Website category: university
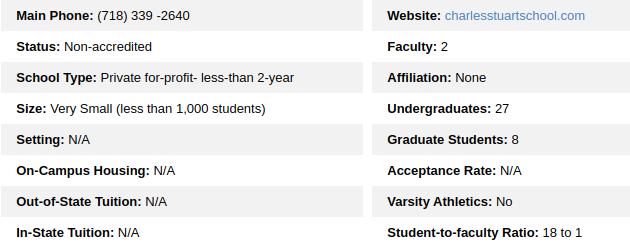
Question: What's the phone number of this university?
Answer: (718) 339 -2640

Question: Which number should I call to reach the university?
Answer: (718) 339 -2640

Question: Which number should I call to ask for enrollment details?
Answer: (718) 339 -2640

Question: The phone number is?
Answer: (718) 339 -2640

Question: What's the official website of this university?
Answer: charlesstuartschool.com

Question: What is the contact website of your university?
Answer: charlesstuartschool.com

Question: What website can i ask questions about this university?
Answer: charlesstuartschool.com

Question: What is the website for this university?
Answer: charlesstuartschool.com

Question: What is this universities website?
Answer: charlesstuartschool.com

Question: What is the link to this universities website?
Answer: charlesstuartschool.com

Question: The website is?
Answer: charlesstuartschool.com

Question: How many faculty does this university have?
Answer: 2

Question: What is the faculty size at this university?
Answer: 2

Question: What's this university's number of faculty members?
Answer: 2

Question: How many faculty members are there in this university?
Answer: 2

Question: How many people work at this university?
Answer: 2

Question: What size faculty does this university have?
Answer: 2

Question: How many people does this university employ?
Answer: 2

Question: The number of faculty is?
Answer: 2

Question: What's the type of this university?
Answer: Private for-profit- less-than 2-year

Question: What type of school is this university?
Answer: Private for-profit- less-than 2-year

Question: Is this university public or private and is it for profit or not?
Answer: Private for-profit- less-than 2-year

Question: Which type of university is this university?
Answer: Private for-profit- less-than 2-year

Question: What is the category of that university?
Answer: Private for-profit- less-than 2-year

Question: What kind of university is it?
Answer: Private for-profit- less-than 2-year

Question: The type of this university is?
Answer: Private for-profit- less-than 2-year

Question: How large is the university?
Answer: Very Small (less than 1,000 students)

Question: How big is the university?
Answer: Very Small (less than 1,000 students)

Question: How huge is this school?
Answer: Very Small (less than 1,000 students)

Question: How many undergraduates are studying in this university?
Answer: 27

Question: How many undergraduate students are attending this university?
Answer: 27

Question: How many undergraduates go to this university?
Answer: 27

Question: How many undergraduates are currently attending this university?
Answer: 27

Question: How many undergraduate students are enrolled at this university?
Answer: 27

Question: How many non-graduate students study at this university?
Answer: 27

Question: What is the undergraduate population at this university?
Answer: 27

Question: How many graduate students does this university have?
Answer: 8

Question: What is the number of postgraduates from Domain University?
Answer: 8

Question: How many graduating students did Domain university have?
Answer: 8

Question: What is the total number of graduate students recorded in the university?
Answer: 8

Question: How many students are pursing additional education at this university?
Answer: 8

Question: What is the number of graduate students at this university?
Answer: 8

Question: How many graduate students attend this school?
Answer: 8

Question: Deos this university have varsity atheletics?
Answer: No

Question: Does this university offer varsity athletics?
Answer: No

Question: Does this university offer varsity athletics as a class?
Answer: No

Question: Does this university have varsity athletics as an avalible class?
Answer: No

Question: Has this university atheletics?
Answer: No

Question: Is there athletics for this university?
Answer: No

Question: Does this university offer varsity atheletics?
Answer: No

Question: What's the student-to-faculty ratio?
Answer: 18 to 1

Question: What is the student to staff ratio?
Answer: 18 to 1

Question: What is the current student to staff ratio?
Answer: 18 to 1

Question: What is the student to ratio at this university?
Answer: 18 to 1

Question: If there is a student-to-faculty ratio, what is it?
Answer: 18 to 1

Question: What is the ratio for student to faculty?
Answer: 18 to 1

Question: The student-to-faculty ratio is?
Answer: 18 to 1